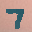
Label: 7